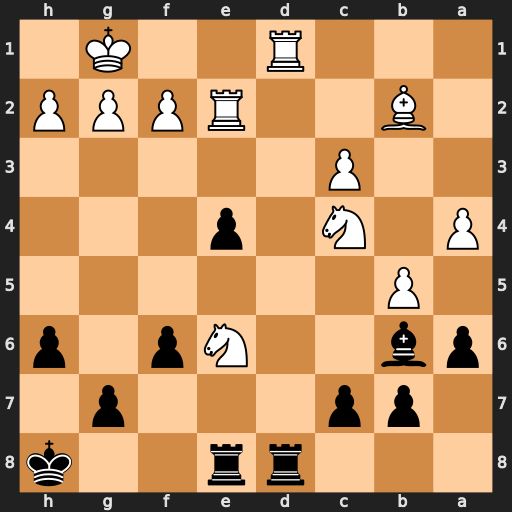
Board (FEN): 3rr2k/1pp3p1/pb2Np1p/1P6/P1N1p3/2P5/1B2RPPP/3R2K1
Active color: b
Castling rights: -
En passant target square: -
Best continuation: Rxd1+ Re1 Rxe1#